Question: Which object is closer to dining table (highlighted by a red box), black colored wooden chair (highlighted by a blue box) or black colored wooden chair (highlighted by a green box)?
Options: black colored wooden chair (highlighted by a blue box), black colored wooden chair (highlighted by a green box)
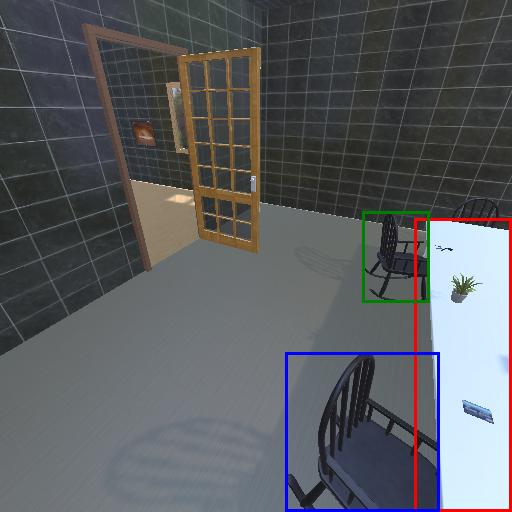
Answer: black colored wooden chair (highlighted by a blue box)